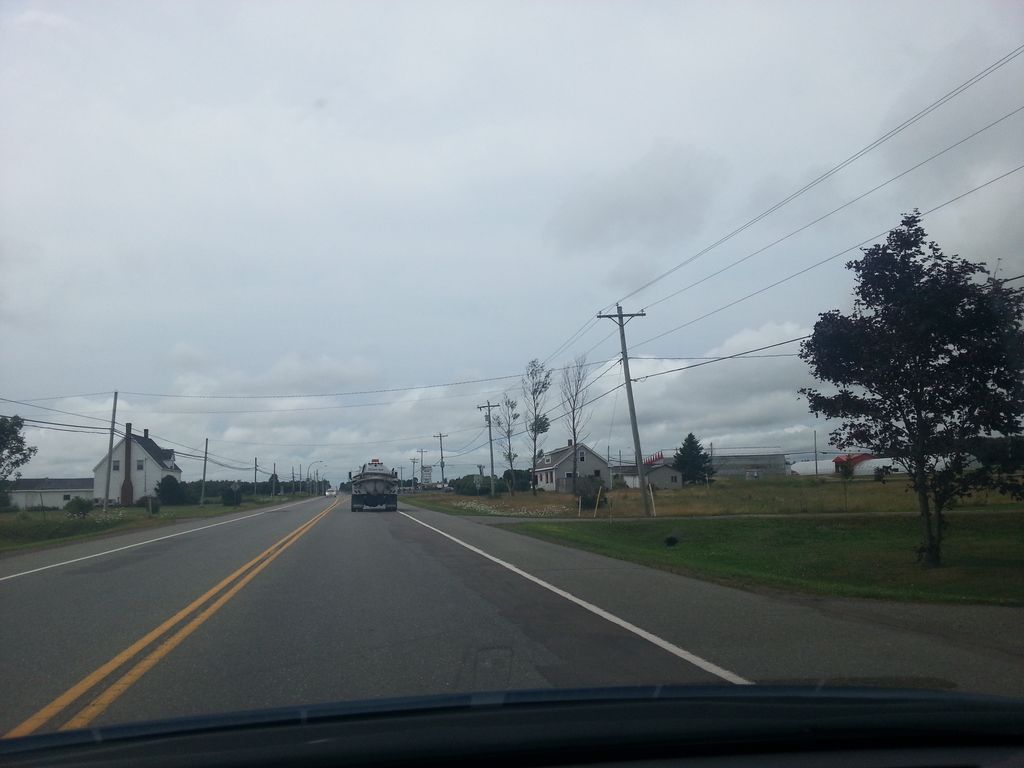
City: charlottetown